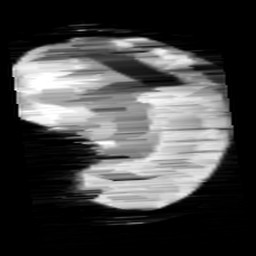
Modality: minIP
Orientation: sagittal
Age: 10
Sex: male
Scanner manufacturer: siemens
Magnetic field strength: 3 T
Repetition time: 0.027 s
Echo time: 0.02 s